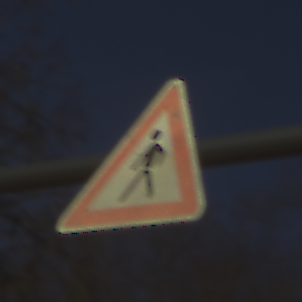
Verkehrszeichen: FussgaengerRechts
Umgebung: Outdoor, Nature
Tageszeit: SunriseSunset
Wetter: Clear
Licht: Natural
Jahreszeit: NotSpecified
Kontrast: HighContrast